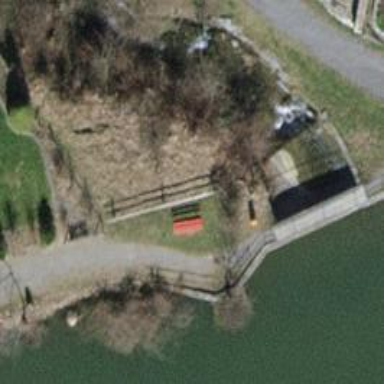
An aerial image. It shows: Red bench.